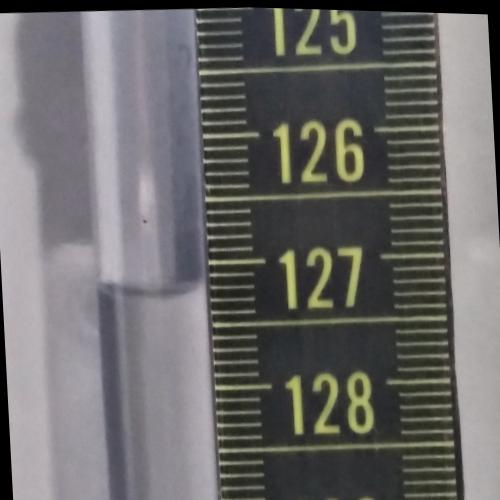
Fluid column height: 127.2 cm